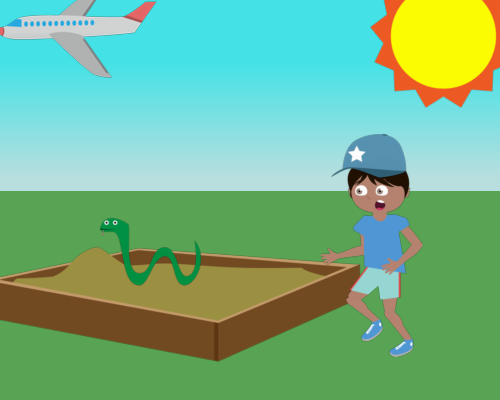
upper right a sun below a surprised running boy with a blue star cap  to the left of him is a sandbox with a snake in it and in the upper left corner is a an airplane